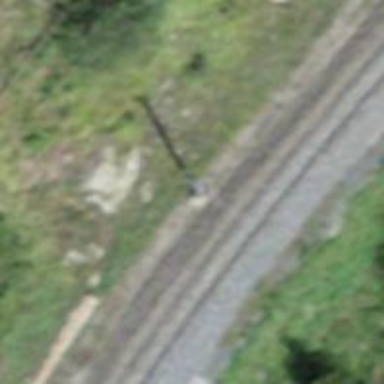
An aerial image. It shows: Power pole.